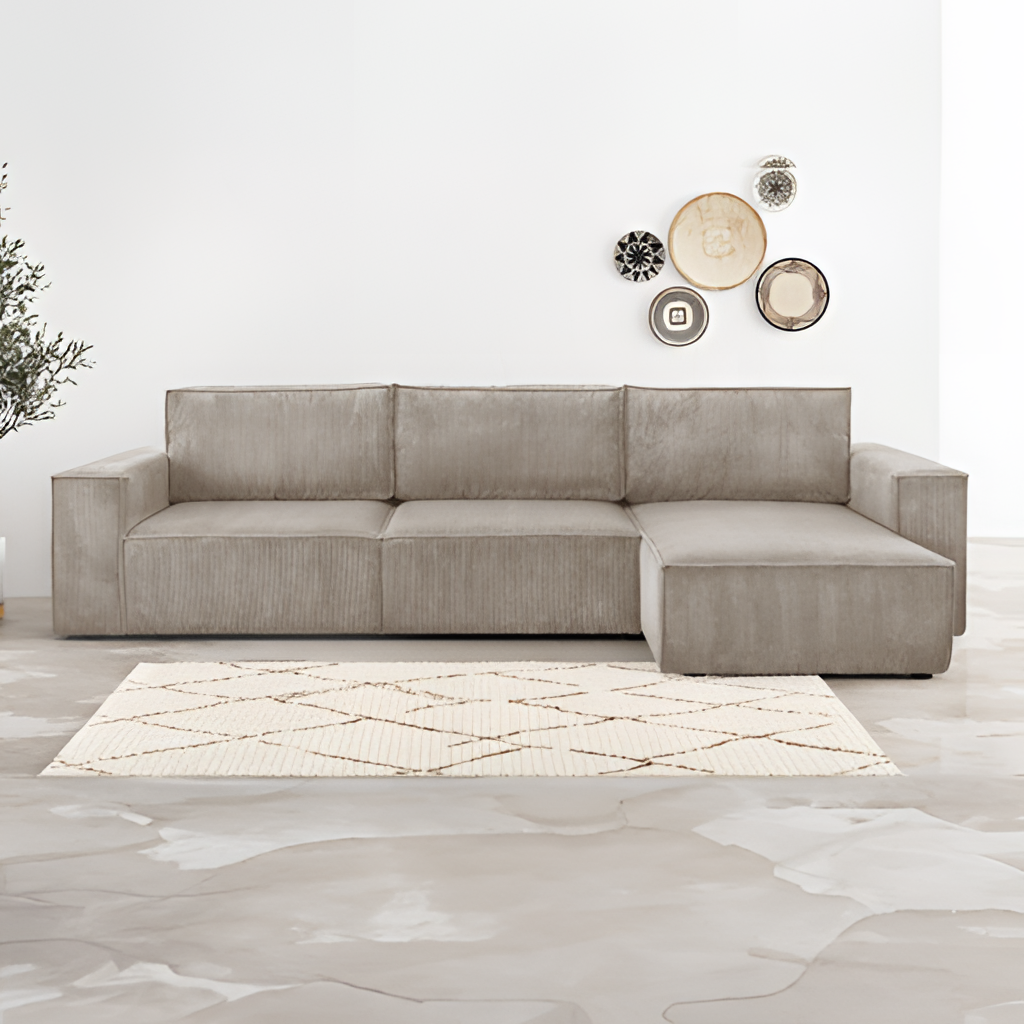
living room, taupe fabric sectional sofa, modern, paint wallpaper, with solid pattern, concrete flooring, with polished pattern